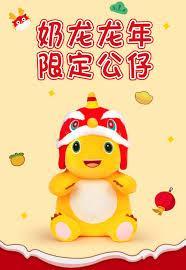
Label: nailong